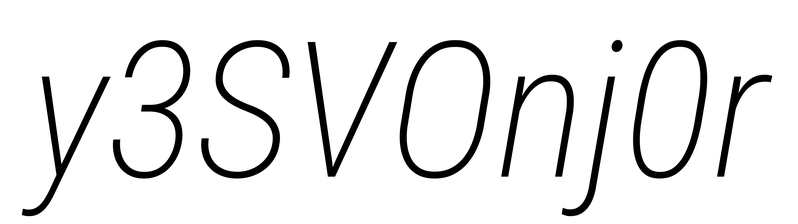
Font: Roboto-Italic_Condensed_ExtraLight_Italic